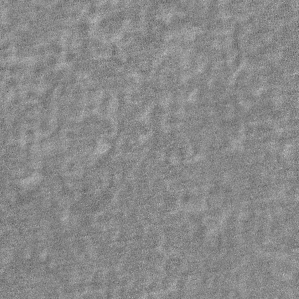
Label: frost